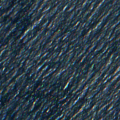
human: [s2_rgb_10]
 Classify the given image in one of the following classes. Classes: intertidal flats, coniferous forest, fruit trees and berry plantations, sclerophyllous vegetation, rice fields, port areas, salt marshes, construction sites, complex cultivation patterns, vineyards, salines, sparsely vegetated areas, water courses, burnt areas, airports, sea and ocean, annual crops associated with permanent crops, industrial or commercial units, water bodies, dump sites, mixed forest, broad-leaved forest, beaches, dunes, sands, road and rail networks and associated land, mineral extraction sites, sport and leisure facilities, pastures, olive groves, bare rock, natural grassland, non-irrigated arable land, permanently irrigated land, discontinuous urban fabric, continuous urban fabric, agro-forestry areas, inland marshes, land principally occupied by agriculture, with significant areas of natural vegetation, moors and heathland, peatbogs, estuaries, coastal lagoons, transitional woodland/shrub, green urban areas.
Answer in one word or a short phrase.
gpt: sea and ocean